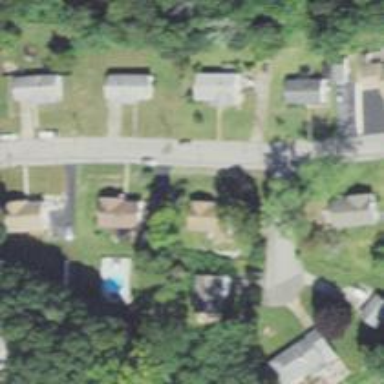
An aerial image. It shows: Residential driveway serving as service road.